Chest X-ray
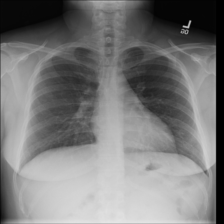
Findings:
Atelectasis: negative
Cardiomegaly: negative
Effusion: negative
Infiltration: negative
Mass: negative
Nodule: negative
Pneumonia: negative
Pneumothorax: negative
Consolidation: negative
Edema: negative
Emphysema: negative
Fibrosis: negative
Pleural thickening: negative
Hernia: negative